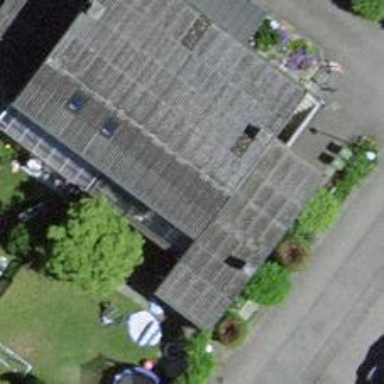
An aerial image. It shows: Terrace building.